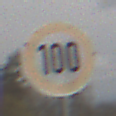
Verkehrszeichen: Geschwindigkeit100
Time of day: MorningAfternoon
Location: Outdoor (Suburban)
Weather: Overcast
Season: NotSpecified
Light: Natural